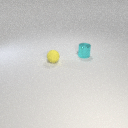
small yellow rubber sphere in front of small cyan metal cylinder